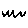
Label: zigzag